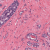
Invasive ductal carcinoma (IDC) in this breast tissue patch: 0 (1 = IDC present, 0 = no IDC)